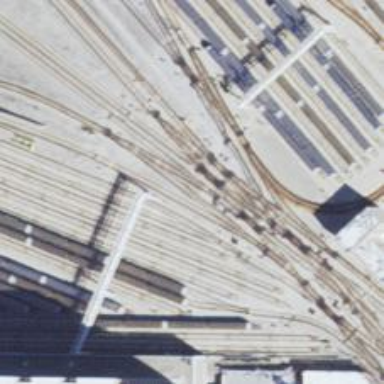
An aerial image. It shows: Electrified rail in service yard.